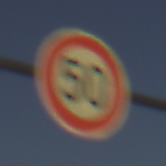
Verkehrszeichen: Geschwindigkeit50
Umgebung: Outdoor, RoadRail
Tageszeit: SunriseSunset
Wetter: Clear
Licht: Natural
Jahreszeit: NotSpecified
Kontrast: HighContrast